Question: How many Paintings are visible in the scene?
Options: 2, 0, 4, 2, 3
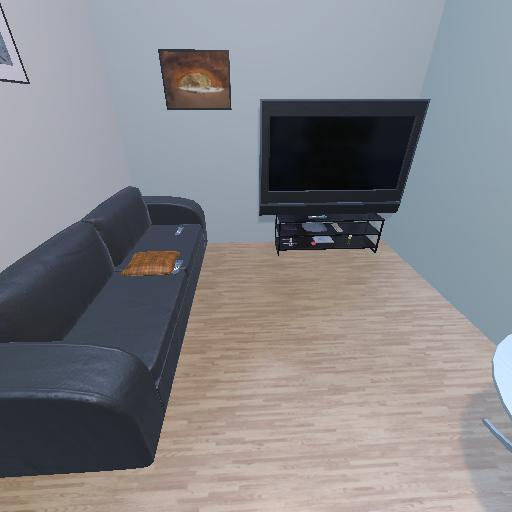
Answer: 2